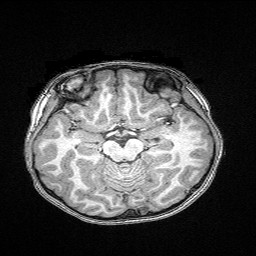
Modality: T1w
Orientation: coronal